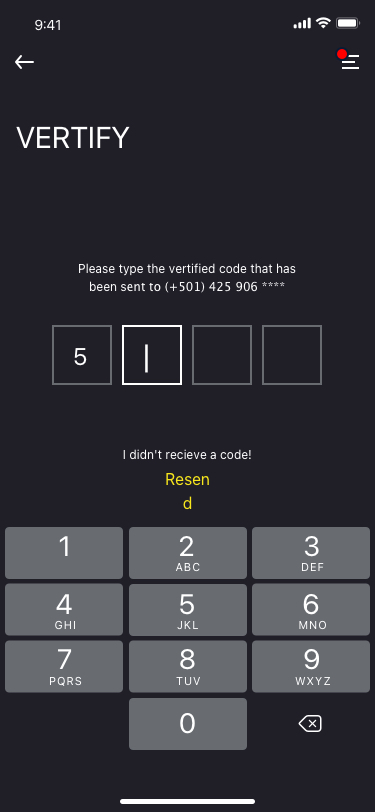
Text in this UI design:
I didn't recieve a code!
Resend
Vertify
9:41
Please type the vertified code that has been sent to (+501) 425 906 ****
5
|
0
WXYZ
9
TUV
8
PQRS
7
MNO
6
JKL
5
GHI
4
DEF
3
ABC
2
1